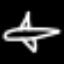
Label: airplane